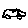
Label: car